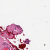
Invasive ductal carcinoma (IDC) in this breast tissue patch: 0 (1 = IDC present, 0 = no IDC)